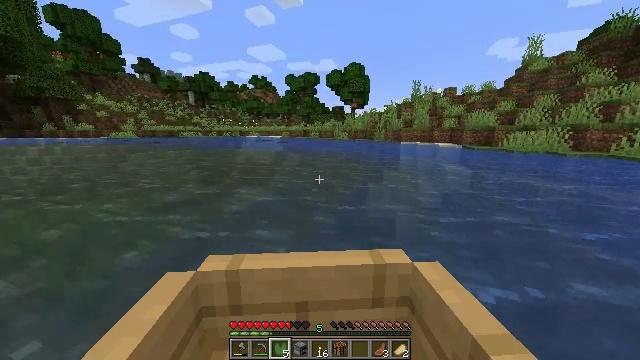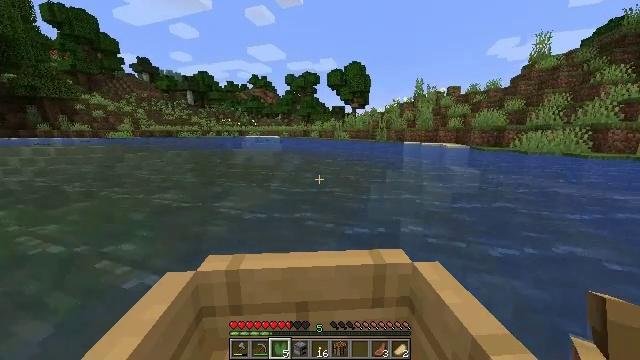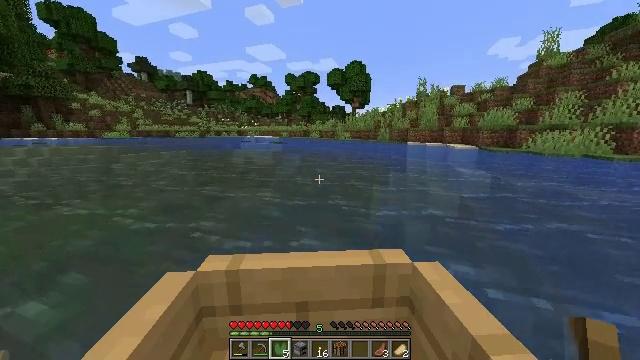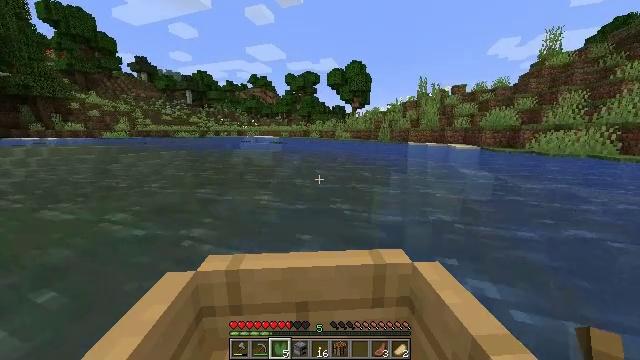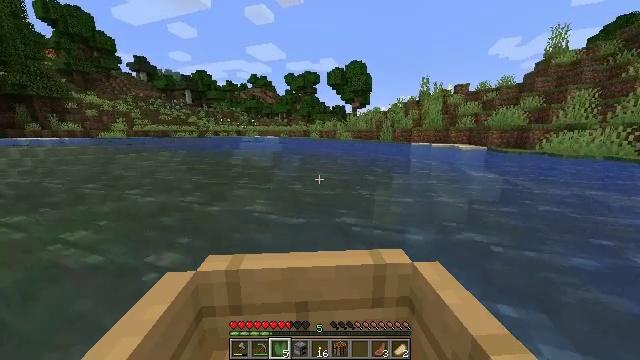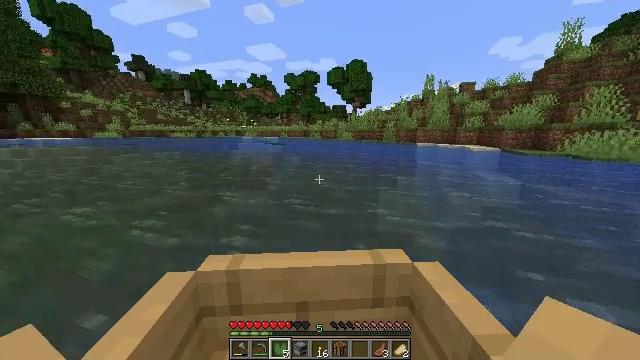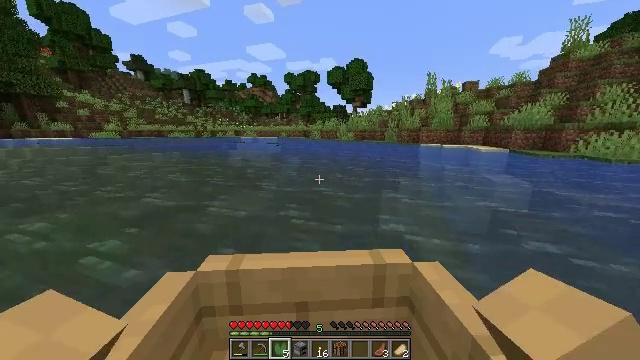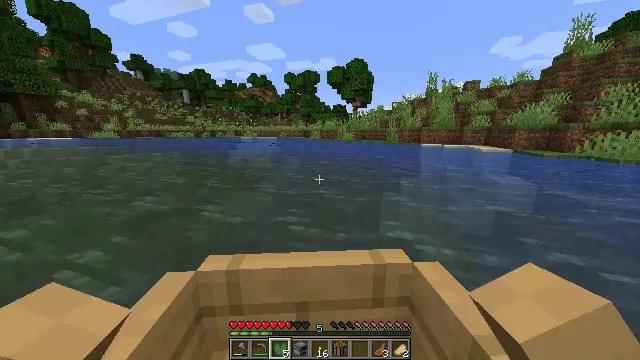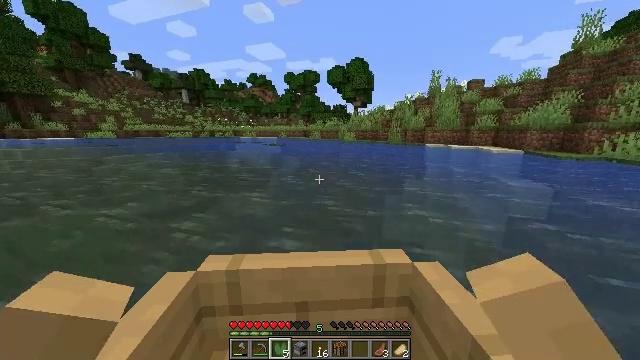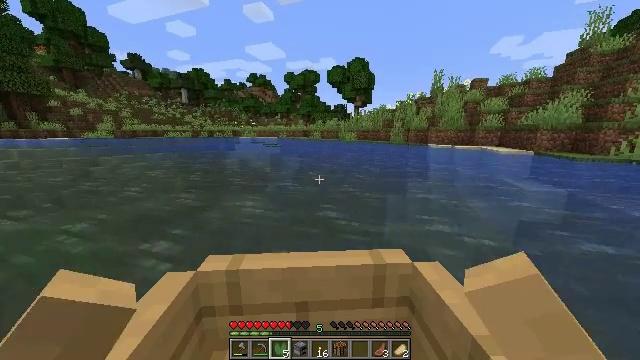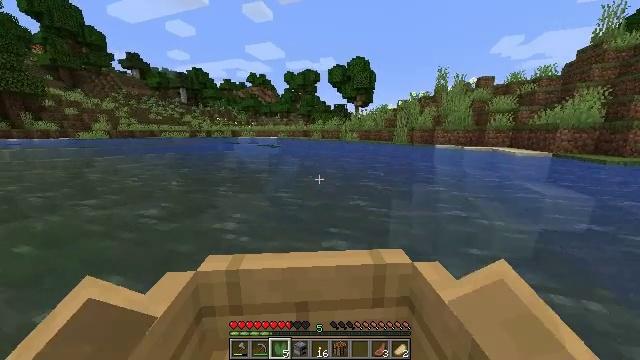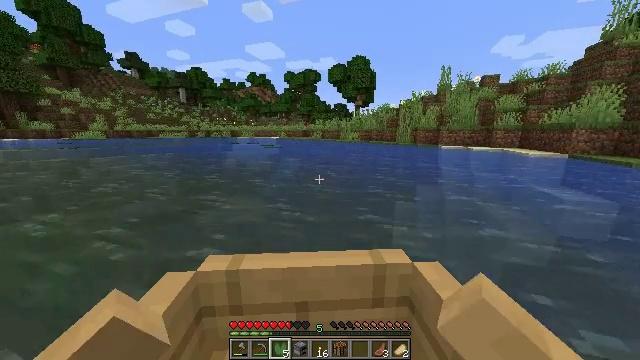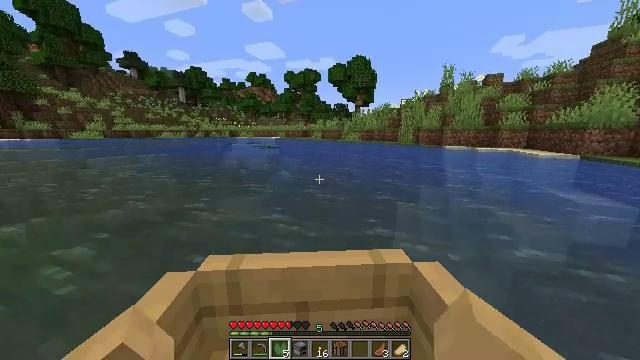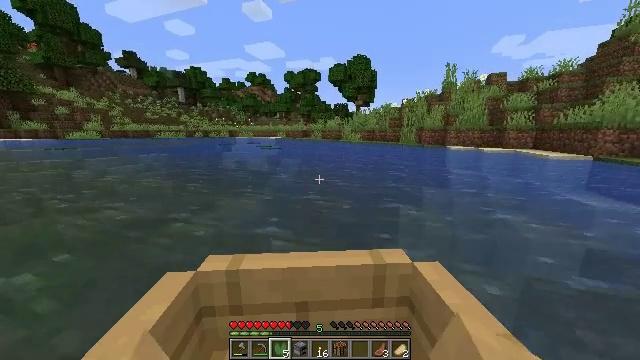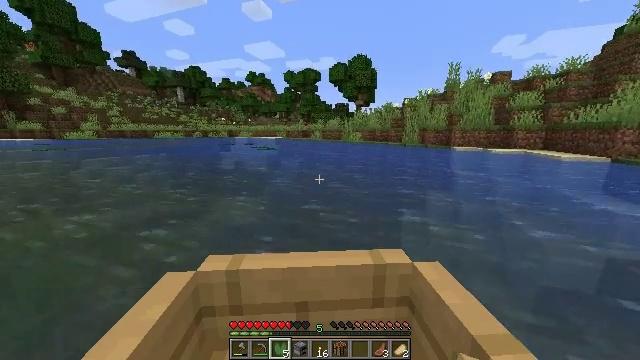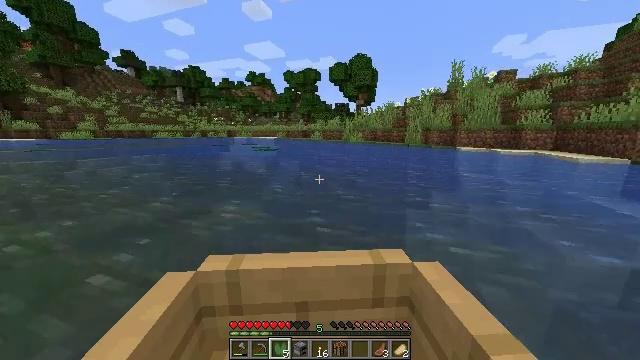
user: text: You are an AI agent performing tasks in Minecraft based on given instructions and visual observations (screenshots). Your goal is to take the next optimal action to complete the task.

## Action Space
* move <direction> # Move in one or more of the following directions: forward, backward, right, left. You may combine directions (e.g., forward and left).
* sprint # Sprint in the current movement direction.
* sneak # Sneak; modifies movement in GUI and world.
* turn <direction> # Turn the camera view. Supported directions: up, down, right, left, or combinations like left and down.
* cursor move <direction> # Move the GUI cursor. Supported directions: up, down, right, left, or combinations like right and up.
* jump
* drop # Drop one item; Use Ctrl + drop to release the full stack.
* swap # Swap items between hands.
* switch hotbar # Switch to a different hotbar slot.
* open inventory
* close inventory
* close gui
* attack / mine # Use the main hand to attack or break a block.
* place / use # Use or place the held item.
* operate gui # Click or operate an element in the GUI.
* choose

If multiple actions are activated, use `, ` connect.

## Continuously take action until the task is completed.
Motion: motion action
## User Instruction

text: Drop a lily pad.
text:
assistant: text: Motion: move forward
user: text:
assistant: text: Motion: move forward
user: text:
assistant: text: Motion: move forward
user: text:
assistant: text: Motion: move forward
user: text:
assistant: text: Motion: move forward
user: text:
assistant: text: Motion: move forward
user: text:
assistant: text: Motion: move forward
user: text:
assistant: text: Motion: move forward
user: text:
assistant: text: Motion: move forward
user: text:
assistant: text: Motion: move forward
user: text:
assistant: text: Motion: move forward
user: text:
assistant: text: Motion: move forward
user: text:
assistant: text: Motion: move forward
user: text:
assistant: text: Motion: move forward
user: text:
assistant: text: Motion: move forward
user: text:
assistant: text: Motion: move forward
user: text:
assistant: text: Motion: move forward
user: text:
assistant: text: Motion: move forward
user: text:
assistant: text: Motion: move forward
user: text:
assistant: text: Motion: move forward
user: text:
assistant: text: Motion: move forward
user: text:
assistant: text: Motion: move forward
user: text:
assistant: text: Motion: move forward
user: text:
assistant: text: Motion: move forward
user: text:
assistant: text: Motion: move forward
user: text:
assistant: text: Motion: move forward
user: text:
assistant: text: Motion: move forward
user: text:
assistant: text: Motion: move forward
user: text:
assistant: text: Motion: move forward
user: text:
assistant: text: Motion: move forward